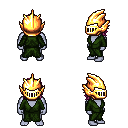
a pixel art fantasy rpg character, male body template, dark elf, purple skin, green robe, teal pants, pink long bangs hairstyle, gold helm, four views (front, back, left, right), 2x2 character sprite sheet, small pixel art, hard edges, no anti-aliasing